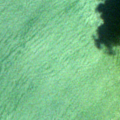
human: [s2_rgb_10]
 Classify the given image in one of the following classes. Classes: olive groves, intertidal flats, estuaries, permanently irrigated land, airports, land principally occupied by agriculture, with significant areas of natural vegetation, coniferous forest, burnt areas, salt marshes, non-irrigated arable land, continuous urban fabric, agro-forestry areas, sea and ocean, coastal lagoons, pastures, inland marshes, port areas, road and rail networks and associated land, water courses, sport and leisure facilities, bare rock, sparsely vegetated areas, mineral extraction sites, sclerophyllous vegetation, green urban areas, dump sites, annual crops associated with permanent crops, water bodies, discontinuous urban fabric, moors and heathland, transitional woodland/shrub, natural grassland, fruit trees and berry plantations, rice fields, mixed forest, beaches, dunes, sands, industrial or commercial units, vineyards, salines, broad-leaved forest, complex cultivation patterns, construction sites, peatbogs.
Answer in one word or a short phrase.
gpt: sea and ocean